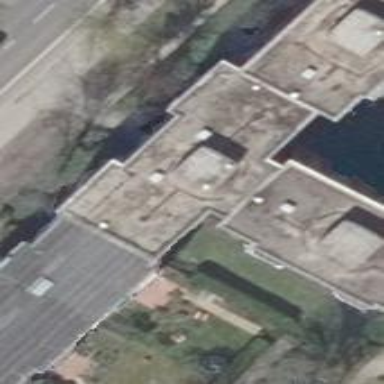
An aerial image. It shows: Flat-roofed apartment building.